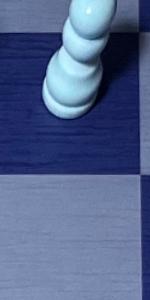
Label: Empty